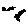
Label: bird